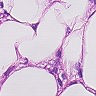
Metastatic tissue present: yes